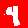
Digit: 4